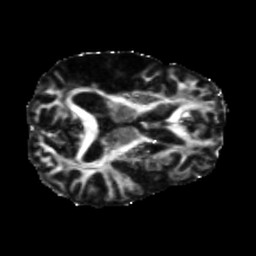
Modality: FA
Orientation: axial
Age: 66
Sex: male
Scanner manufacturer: siemens
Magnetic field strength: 3 T
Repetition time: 5.25 s
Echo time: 0.08 s